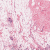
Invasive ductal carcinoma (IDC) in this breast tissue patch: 1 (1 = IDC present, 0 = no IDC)